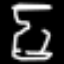
Label: hourglass